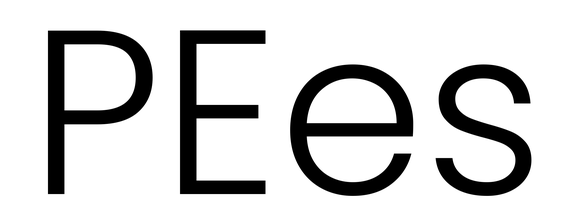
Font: Poppins-Light